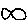
Label: fish